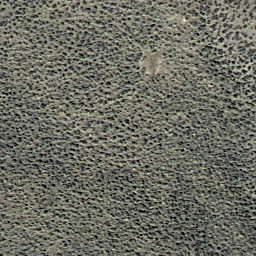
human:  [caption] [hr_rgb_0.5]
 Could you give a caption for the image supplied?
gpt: There are some grey plants scattered on the ground .

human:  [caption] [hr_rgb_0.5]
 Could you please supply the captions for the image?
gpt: This is a chaparral .

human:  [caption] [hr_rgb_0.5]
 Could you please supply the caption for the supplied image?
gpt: Lots of plants scattered in the loess ground. .

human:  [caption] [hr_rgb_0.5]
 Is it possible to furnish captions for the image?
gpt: Lots of plants scattered on the ground. .

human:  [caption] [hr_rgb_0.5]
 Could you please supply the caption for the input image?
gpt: Some grey plants are scattered in the loess ground .